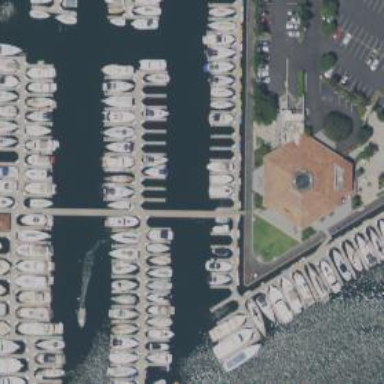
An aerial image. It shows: Man-made pier.